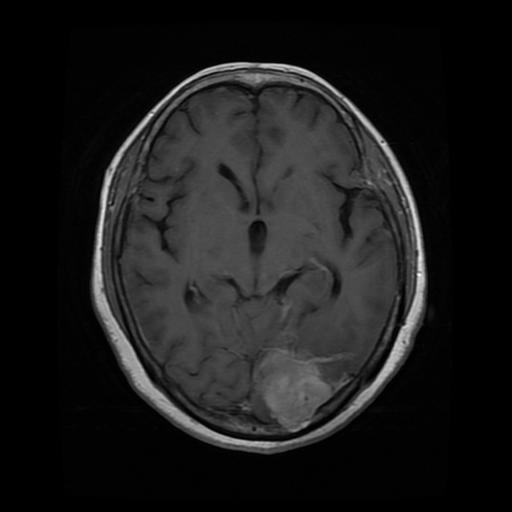
Label: meningioma